Question: I came across a manual for a product I am using with LabVIEW, and it has some symbols and structures I have not seen before. These have been highlighted in the attached image as 1. and 2.

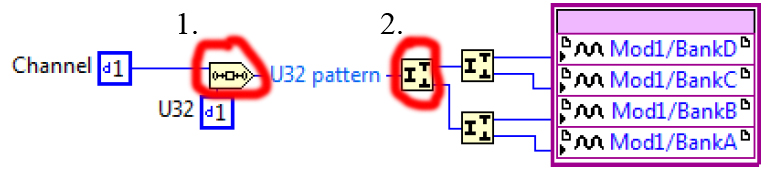
Answer: They are common functions included in core LabVIEW. If you have LabVIEW installed check "Help > Show Context Help" which will enable a little window with information about the stuff under your cursor.
1. Logical Shift
2. Split Number